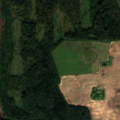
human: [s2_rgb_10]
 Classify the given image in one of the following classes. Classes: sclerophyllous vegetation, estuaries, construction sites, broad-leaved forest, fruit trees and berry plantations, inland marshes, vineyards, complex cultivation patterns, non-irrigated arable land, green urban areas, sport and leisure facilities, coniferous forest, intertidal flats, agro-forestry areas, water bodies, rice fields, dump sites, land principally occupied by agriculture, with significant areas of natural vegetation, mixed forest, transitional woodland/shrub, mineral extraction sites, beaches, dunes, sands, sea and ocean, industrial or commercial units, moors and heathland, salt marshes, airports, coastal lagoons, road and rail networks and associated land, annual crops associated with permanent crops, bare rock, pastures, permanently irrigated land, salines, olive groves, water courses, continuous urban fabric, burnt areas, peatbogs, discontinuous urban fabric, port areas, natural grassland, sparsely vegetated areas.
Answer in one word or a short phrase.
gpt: non-irrigated arable land, pastures, broad-leaved forest, mixed forest